Question: I don't understand that StackExchange, where I can post question about computers, so I think, this will be good.
Friend of mine wanted to reinstall windows and clear everything. He had windows XP. He don't know a lot of computers, so I decided, I will do that. I took his HDD to home and connected to my computer. Installation of windows XP started and everything worked well.
But when I bring HDD back to his computer and connected it, all I get after start computer is that (picture bellow). It is something like cursor, flashing on screen and never end. Does someone know, what could went wrong, when that worked well in my PC and its same windows, which he had before? (Sorry for bad english)

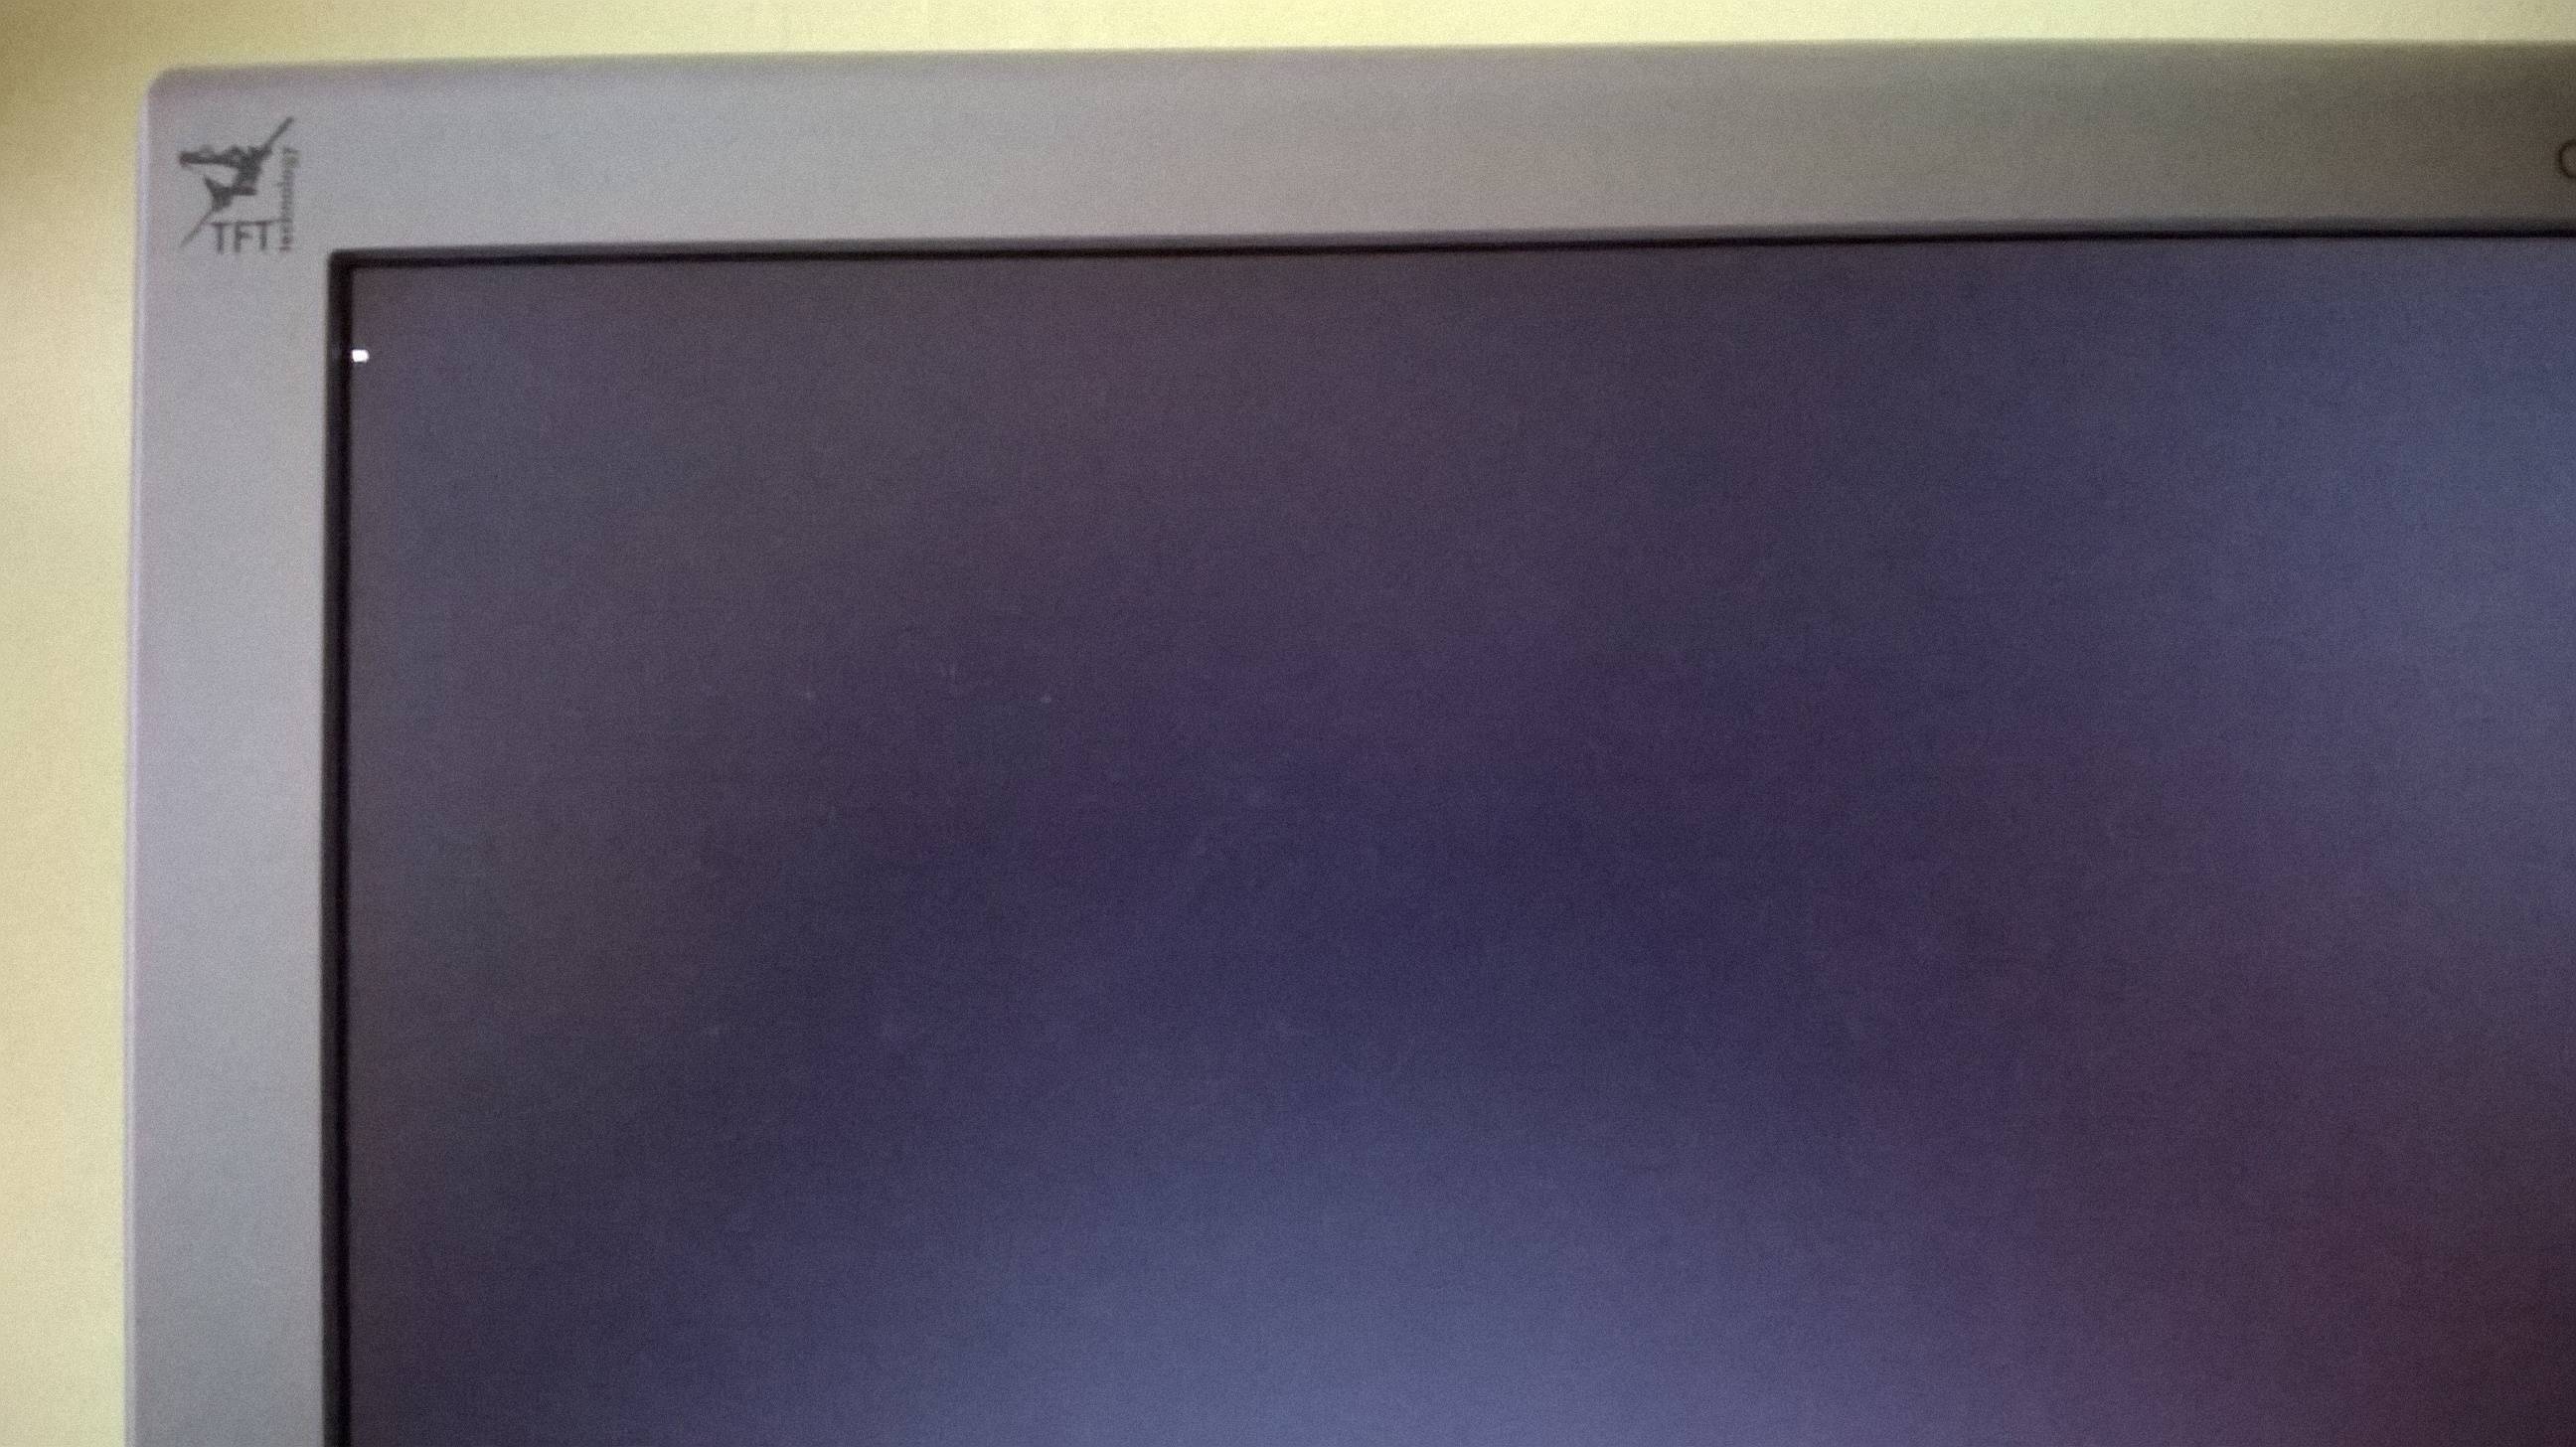
Answer: Windows is configured based on the hardware underneath. Installing windows in one system and then placing the HDD in another usually does not work. Use a Bootable USB to install Windows in the system as the DVD Drive isn't functional.